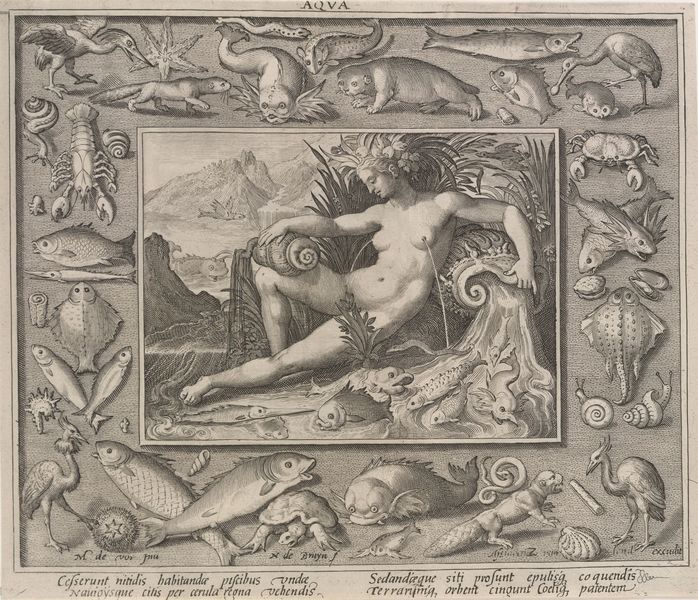
Titel: Die vier Elemente: Aqua
Künstler: Nicolaes de Bruyn
Standort: Wien
Institution: Albertina, Wien
Schlagwörter: akt, berg, meer, nackt, vogel, wasser, fluss, landschaft, sitzen, brust, busen, frau, zeichnung, gras, tiere, rahmen, hände, hügel, natur, vögel, pflanze, pflanzen, beine, brüste, holzschnitt, schrift, liegen, berge, gebirge, grafik, nabel, bauch, nackte, brustwarzen, hummer, krabbe, stern, milch, druck, schnitt, radierung, stich, nixe, strahl, schlange, wasservögel, allegorie, göttin, fisch, echse, venus, muschel, muscheln, schnecke, schnecken, kupferstich, schildkröte, seestern, tropfen, fische, krebs, scholle, aal, kaltnadel, pfanne, latein, aqua, quelle, storch, musekln, biber, seepferdchen, lactans, maria lactans, meeresgöttin, fischarten, robbe, seehund, seeigel, rochen, otter, srüste, muttermilch, plattfisch, krabbe#, nichse, aq, kreebs, spanden, schhnelle, frau brust milch schildkröte